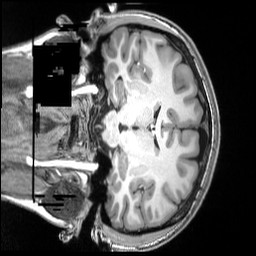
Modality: T1w
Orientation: coronal
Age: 20
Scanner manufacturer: siemens
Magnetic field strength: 3 T
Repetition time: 2.5 s
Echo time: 0.00343 s